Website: walmart
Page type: address-validator
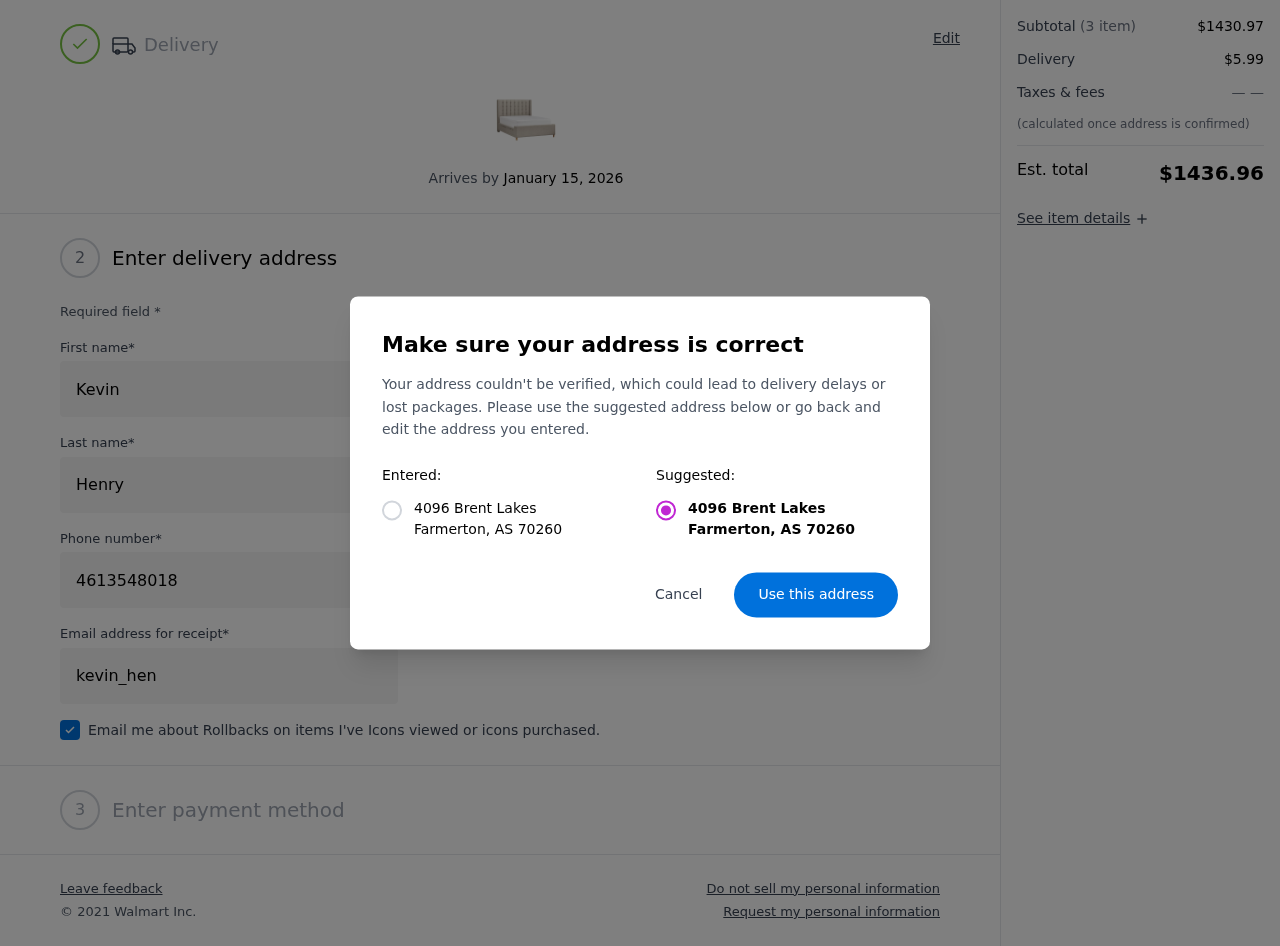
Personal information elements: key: PII_CITY
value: Farmerton
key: PII_POSTCODE
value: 70260
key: PII_STATE_ABBR
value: AS
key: PII_STREET
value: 4096 Brent Lakes
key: PII_FIRSTNAME
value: Kevin
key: PII_LASTNAME
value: Henry
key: PII_PHONE
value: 4613548018
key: PII_EMAIL
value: kevin_henry@gmail.com
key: PII_STATE
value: AS
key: PII_POSTCODE_FULL
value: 70260
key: PII_POSTCODE_NUMERIC
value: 70260
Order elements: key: ORDER_DELIVERY_DATE
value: January 15, 2026
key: ORDER_SUBTOTAL
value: $1430.97
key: ORDER_SHIPPING_COST
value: $5.99
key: ORDER_TOTAL
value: $1436.96